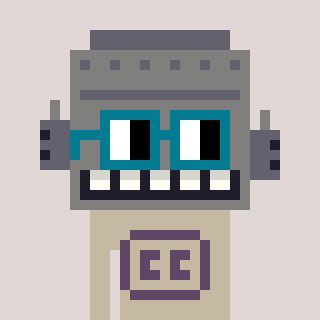
a pixel art character with square dark green glasses, a robot-shaped head and a bege-colored body on a warm background